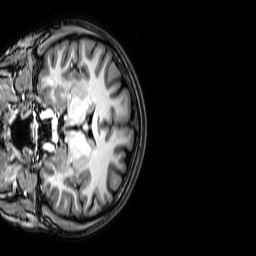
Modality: T1w
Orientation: coronal
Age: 26
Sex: female